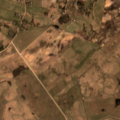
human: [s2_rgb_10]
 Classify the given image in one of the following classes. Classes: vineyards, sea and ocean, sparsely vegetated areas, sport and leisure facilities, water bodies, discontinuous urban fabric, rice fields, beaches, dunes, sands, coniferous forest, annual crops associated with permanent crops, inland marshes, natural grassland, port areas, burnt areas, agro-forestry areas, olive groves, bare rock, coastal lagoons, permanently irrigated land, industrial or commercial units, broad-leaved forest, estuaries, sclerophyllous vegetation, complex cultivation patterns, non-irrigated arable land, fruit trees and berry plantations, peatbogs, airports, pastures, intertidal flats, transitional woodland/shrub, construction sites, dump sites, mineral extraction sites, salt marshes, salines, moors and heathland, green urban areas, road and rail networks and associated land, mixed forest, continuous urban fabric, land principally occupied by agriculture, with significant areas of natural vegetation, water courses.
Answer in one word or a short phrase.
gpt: non-irrigated arable land, complex cultivation patterns